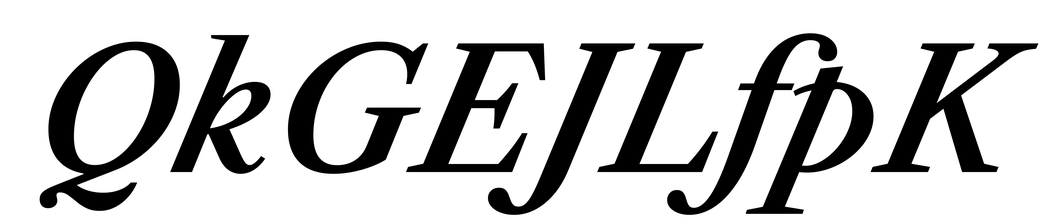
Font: LibreCaslonText-Italic_SemiBold_Italic